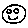
Label: smiley face